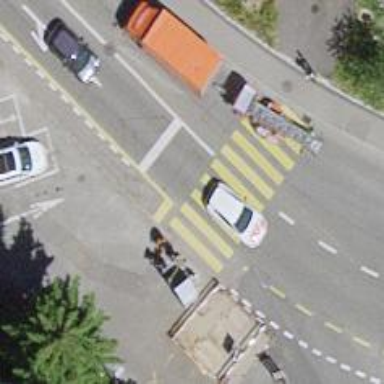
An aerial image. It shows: Road with traffic signals.